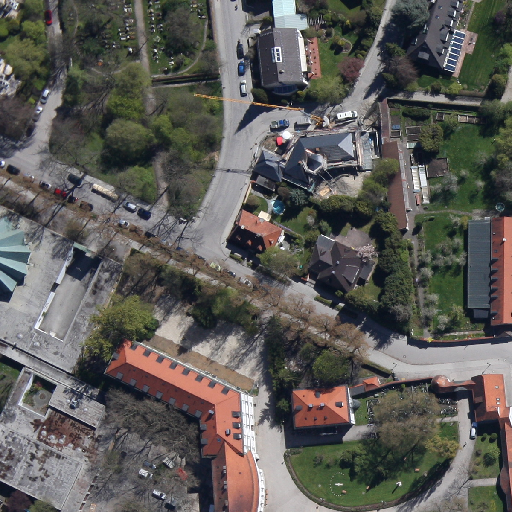
Referring expression: vehicle